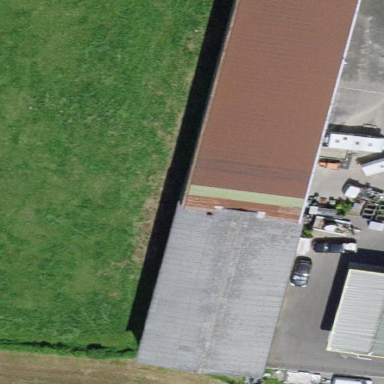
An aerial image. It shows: Warehouse building.